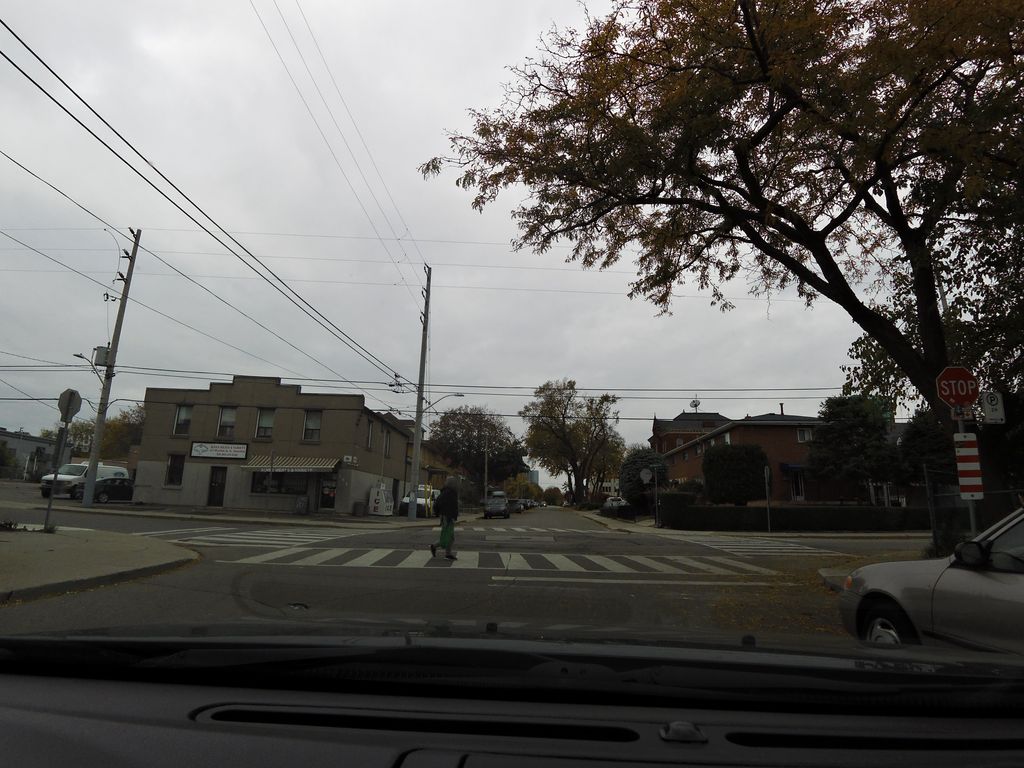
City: hamilton